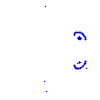
Particle: proton